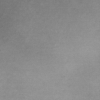
Label: dusty